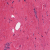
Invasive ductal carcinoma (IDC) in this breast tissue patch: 0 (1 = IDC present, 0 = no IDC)